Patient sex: M
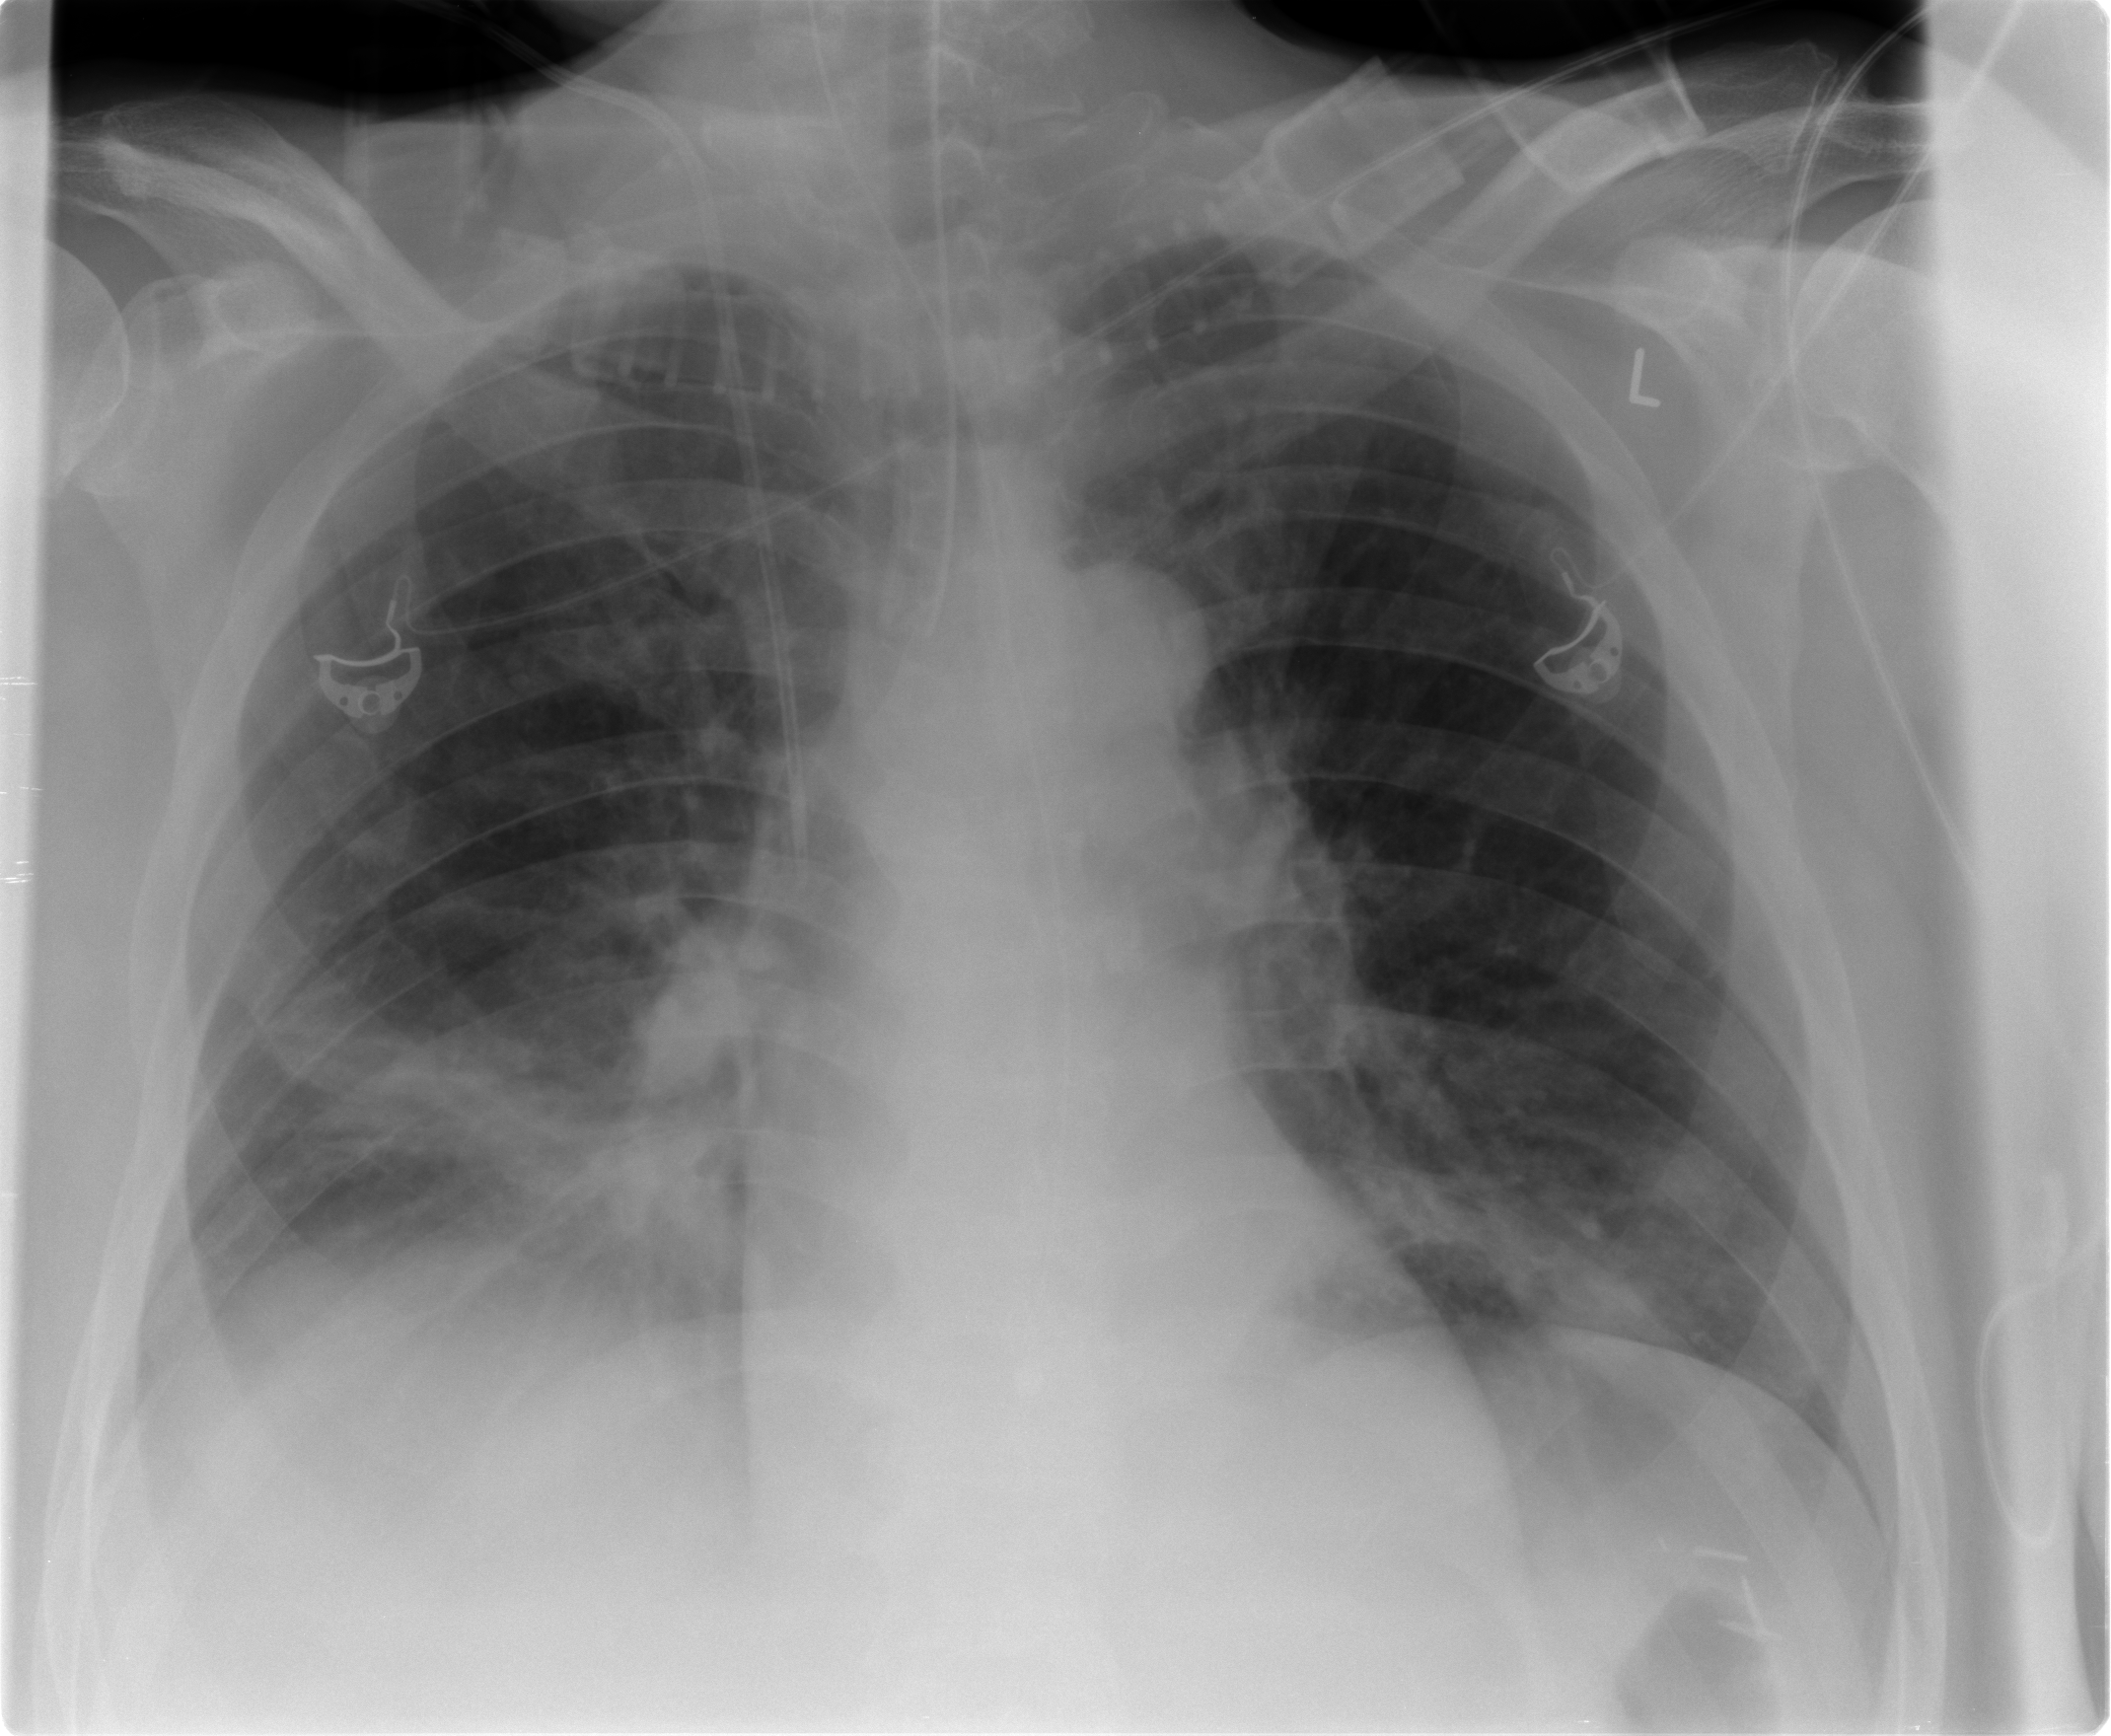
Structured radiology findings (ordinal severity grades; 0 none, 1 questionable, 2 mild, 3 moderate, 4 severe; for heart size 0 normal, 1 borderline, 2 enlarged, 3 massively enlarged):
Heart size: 2
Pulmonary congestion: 2
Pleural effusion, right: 2
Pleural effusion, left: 2
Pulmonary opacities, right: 2
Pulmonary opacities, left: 0
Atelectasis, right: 2
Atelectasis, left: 2